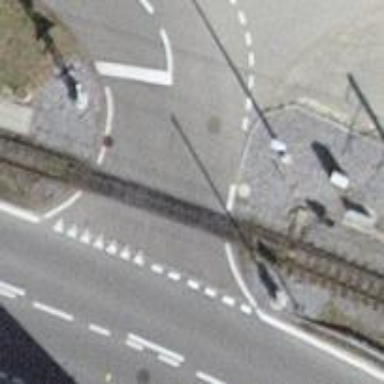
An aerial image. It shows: Level crossing with full barriers and lights.